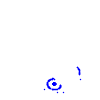
Particle: proton